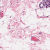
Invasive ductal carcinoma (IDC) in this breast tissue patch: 0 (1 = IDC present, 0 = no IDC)